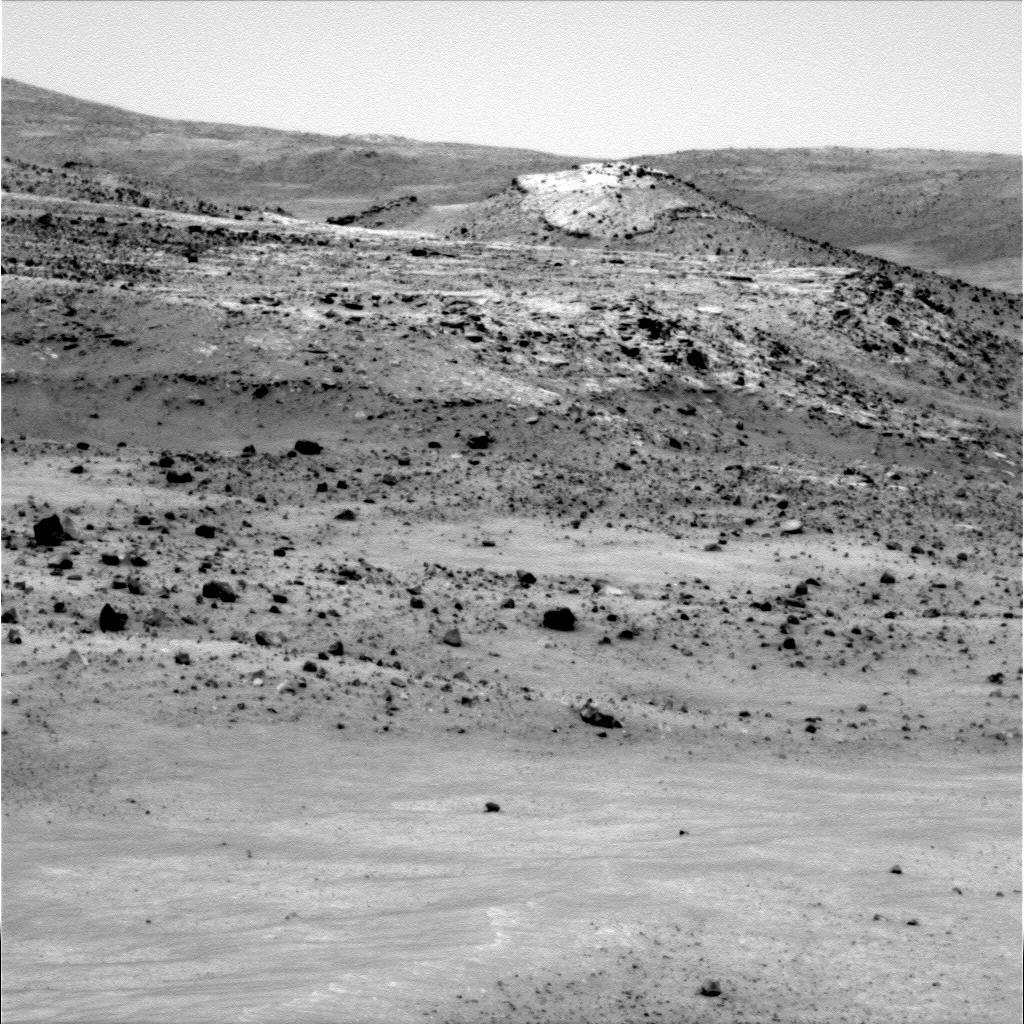
Terrain classes present: Gravel / Sand / Soil, Rock, Shadow, Sky / Distant Mountains